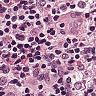
Metastatic tissue present: no